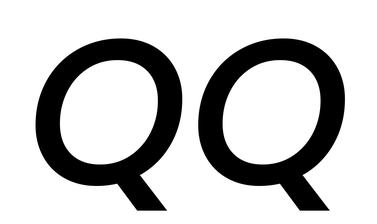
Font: Poppins-MediumItalic